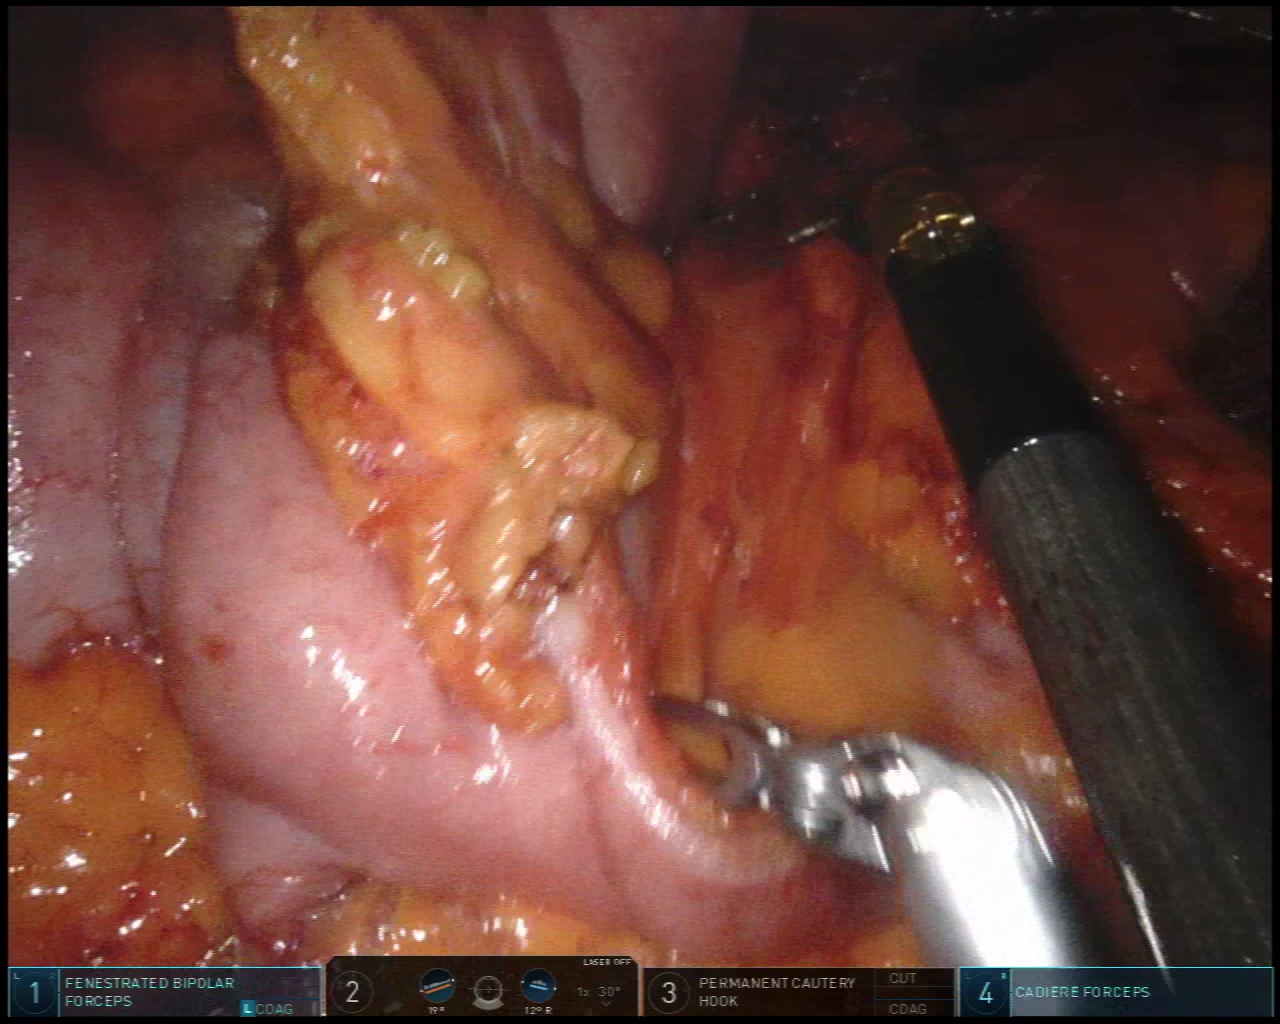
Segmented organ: stomach
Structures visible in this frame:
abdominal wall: no
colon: yes
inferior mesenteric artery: no
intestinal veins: no
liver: no
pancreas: no
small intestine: no
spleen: no
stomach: yes
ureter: no
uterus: no
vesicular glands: no